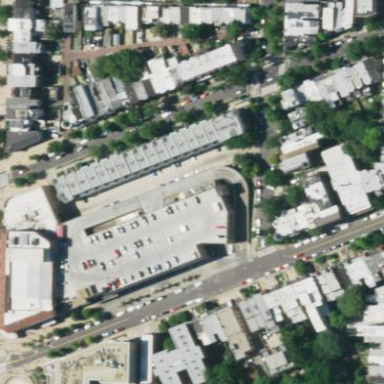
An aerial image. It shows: Multi-storey building with parking facility.